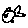
Label: fish